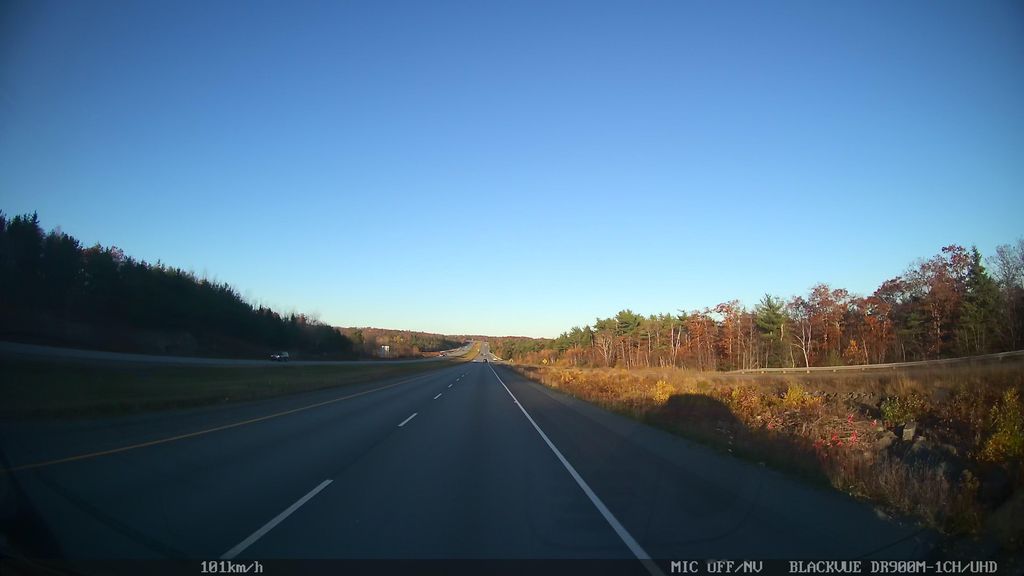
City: halifax